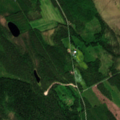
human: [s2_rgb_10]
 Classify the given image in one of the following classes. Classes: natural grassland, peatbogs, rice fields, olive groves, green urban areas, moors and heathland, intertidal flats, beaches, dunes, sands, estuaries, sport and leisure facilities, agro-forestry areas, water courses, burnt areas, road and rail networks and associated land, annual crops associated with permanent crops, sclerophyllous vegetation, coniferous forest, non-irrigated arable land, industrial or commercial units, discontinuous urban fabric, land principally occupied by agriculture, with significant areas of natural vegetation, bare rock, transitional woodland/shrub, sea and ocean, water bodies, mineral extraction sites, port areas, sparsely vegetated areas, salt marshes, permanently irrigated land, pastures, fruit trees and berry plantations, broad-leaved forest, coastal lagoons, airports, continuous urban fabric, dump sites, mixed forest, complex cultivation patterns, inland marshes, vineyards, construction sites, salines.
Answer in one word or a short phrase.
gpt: coniferous forest, mixed forest, transitional woodland/shrub